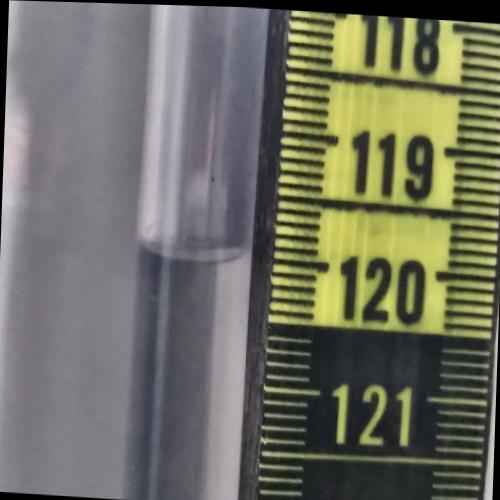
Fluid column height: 120.0 cm